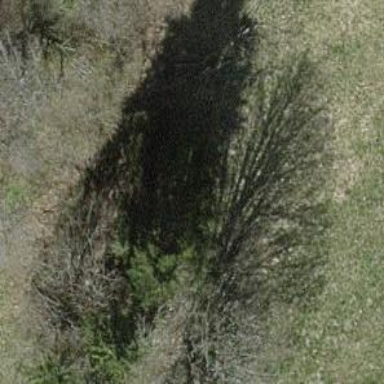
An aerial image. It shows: Beautiful tree in nature.